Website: walmart
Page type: gifting
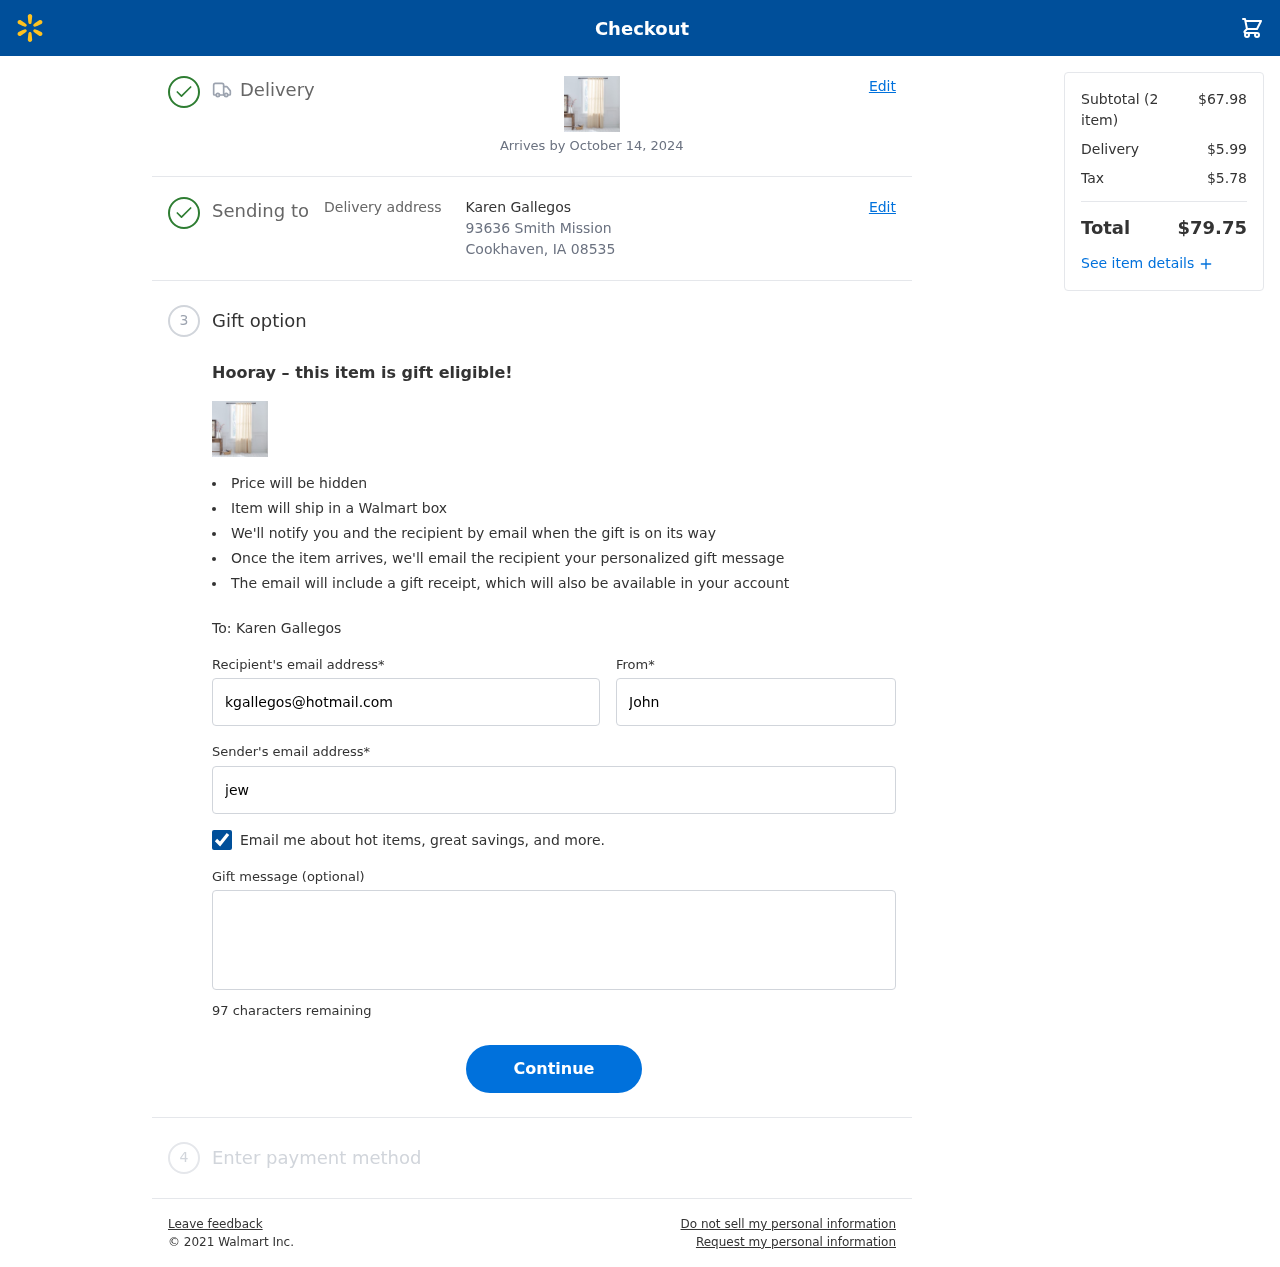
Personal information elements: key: PII_CITY_STATE_ZIP
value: Cookhaven, IA 08535
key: PII_EMAIL
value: jewing@yahoo.com
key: PII_FIRSTNAME
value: John
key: PII_GIFT_EMAIL
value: kgallegos@hotmail.com
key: PII_GIFT_FULLNAME
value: Karen Gallegos
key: PII_GIFT_MESSAGE
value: Hey Karen, I saw these beautiful curtains and immediately thought of how they’d brighten up your space. I hope they bring you as much joy as your friendship brings me! Enjoy sprucing up your home!
John
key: PII_STREET
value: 93636 Smith Mission
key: PII_GIFT_FIRSTNAME
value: Karen
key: PII_GIFT_LASTNAME
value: Gallegos
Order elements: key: ORDER_DELIVERY_DATE
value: Arrives by October 14, 2024
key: ORDER_NUM_ITEMS
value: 2
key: ORDER_SUBTOTAL
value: $67.98
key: ORDER_SHIPPING_COST
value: $5.99
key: ORDER_TAX
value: $5.78
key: ORDER_TOTAL
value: $79.75